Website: home-depot
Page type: customer-info-address
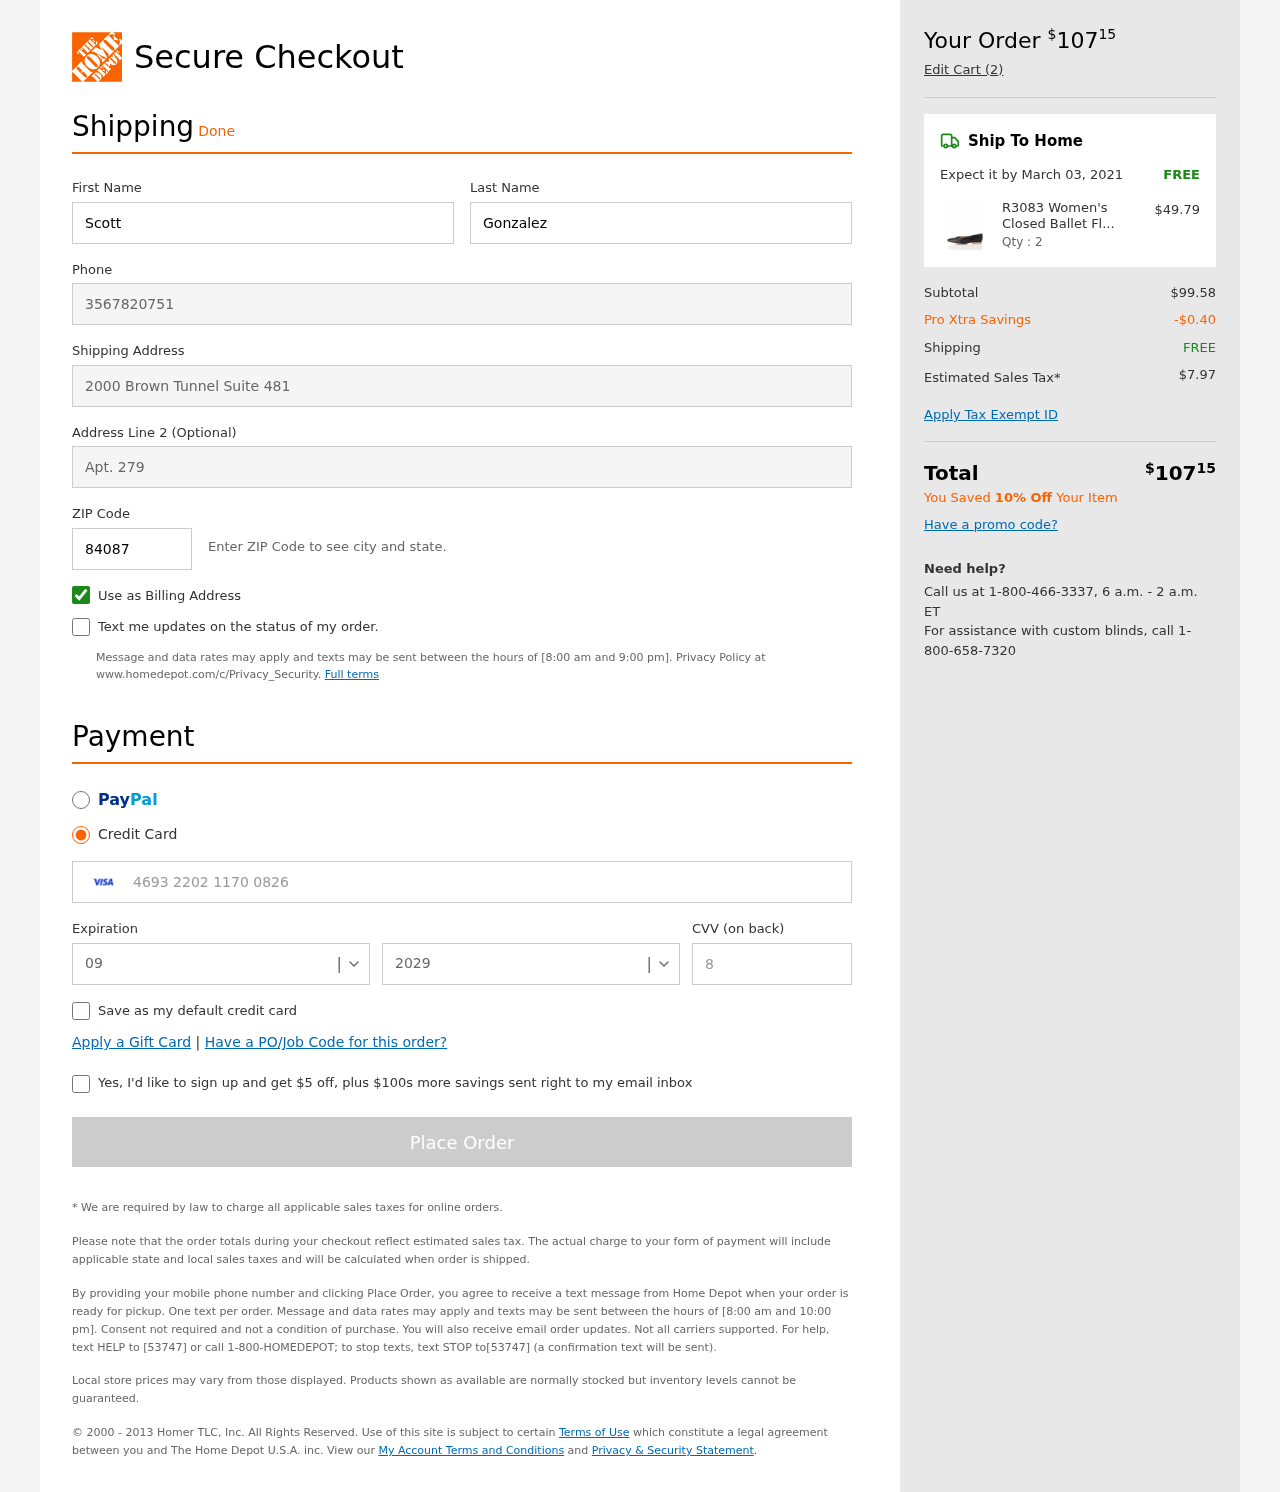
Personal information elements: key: PII_CARD_CVV
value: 828
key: PII_CARD_EXPIRY_MONTH
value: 09
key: PII_CARD_EXPIRY_YEAR
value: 29
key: PII_CARD_NUMBER
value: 4693 2202 1170 0826
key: PII_FIRSTNAME
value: Scott
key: PII_LASTNAME
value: Gonzalez
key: PII_PHONE
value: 3567820751
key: PII_POSTCODE
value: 84087
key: PII_STREET
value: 2000 Brown Tunnel Suite 481
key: PII_STREET2
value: Apt. 279
Product elements: key: PRODUCT1_NAME
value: R3083 Women's Closed Ballet Flats, Black, 37 eu
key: PRODUCT1_PRICE
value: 49.79
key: PRODUCT1_QUANTITY
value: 2
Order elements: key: ORDER_TOTAL
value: $10715
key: ORDER_NUM_ITEMS
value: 2
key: ORDER_DELIVERY_DATE
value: March 03, 2021
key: ORDER_SHIPPING_COST
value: FREE
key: ORDER_SUBTOTAL
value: $99.58
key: ORDER_DISCOUNT
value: -$0.40
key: ORDER_SHIPPING_COST2
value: FREE
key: ORDER_TAX
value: $7.97
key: ORDER_TOTAL2
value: $10715
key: ORDER_SAVINGS_MESSAGE
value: You Saved 10% Off Your Item